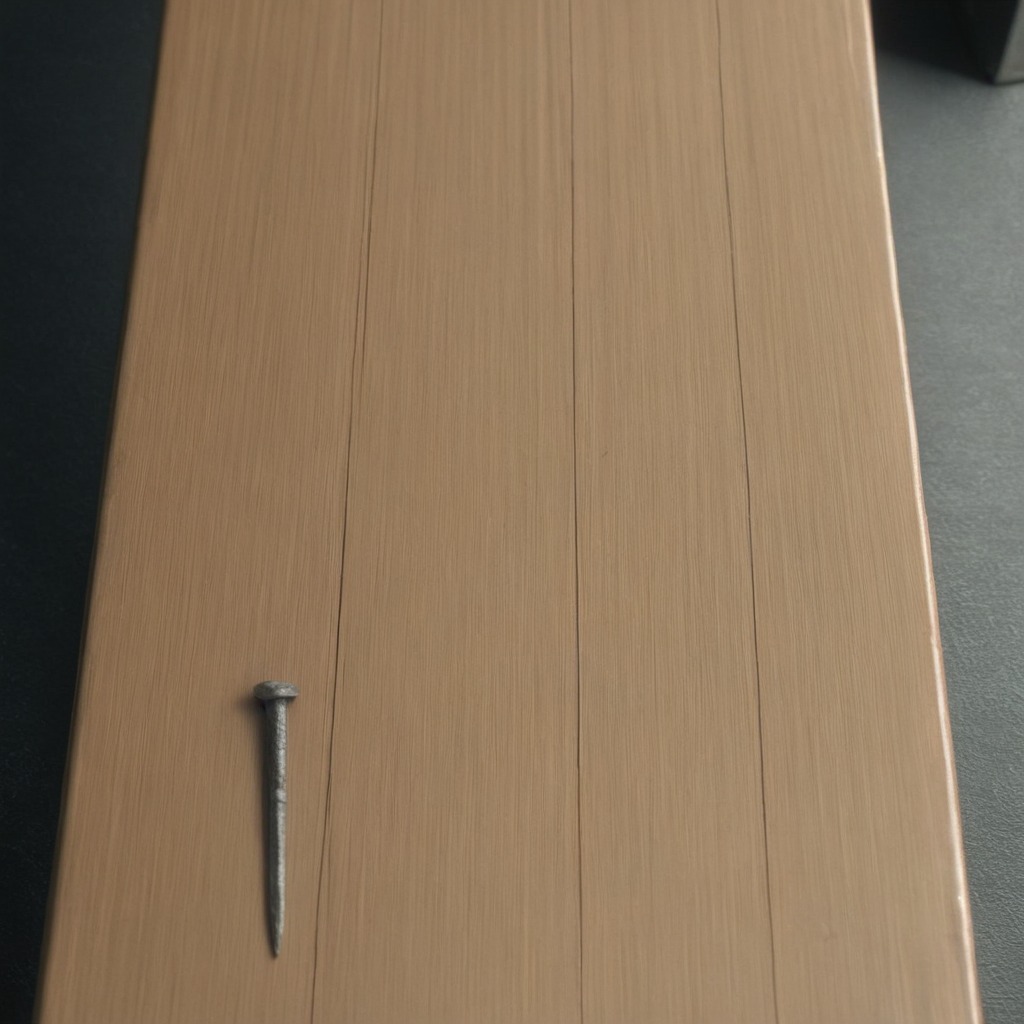
An iron nail is lying on the workbench.